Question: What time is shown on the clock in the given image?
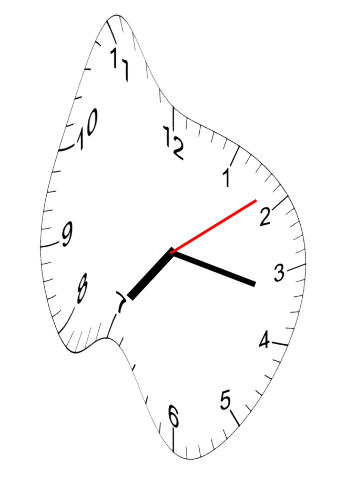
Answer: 07:17:09